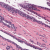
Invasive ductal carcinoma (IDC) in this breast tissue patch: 0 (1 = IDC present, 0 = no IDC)